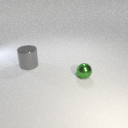
small green metal sphere to the right of large gray metal cylinder